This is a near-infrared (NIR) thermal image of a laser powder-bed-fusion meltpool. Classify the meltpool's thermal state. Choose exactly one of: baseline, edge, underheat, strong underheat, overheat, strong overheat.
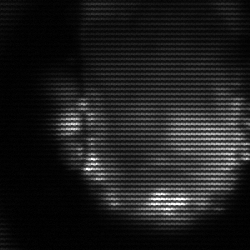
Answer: baseline